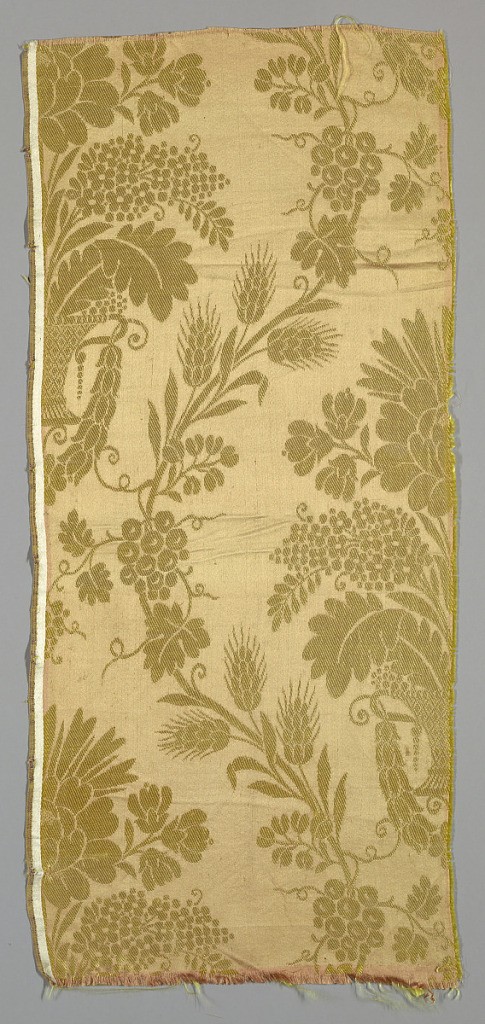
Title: Textile
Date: late 18th century
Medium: silk Technique: damassé (10-harness satin plus 9/1 twill with paired warps)
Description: Fragment of a large scale symmetrical pattern reversed on the center line of the textile. An urn with flowers placed in offset rows connected by a curving vine (almost an ogee framework) having grape vines and heads of wheat. Background is a dull salmon and the pattern is yellow twill. Intact selvage on right side.